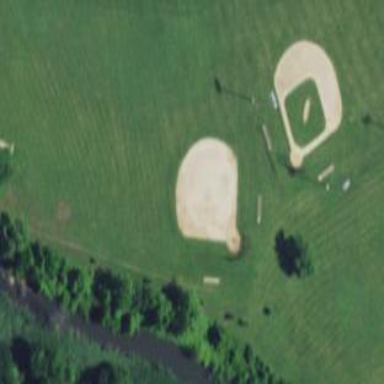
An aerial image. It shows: Baseball pitch for leisure and sports activities.